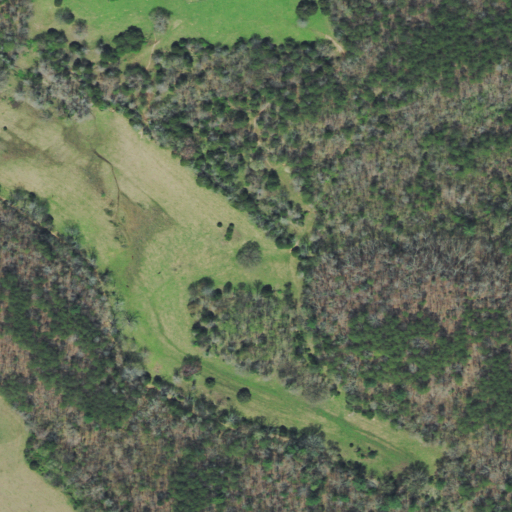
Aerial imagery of valley in Tennessee named Kirkland Hollow containing mixed forest, pasture, deciduous forest, and evergreen forest